Question: Can I limit the Google Maps V2 (Android) at 180deg / -180deg longitude (like iOS MapKit)? I don't want it to wrap around, as I'm trying to implement a clusterin algorithm, and the 180 / -180 degree split would make it difficult.
I would like the panning to be limited at the red line:

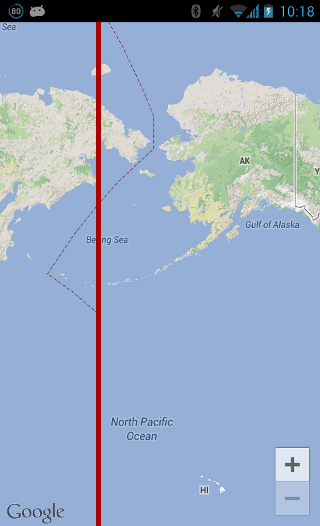
Answer: So I created a solution that should be fine. If the user panns the map across the -180 / 180 border, the map will flip to the other side. So wrapping the map is still possible, but the "dangerous" area is never displayed.
I had to create a custom MapView:
'''
public class CustomMapView extends MapView {
private double prevLongitude;
@Override
public boolean onInterceptTouchEvent(MotionEvent ev) {
boolean retVal = correctCamera();
prevLongitude = getMap().getCameraPosition().target.longitude;
return retVal;
}
public boolean correctCamera() {
if (getMap().getProjection().getVisibleRegion().latLngBounds.northeast.longitude < getMap().getProjection().getVisibleRegion().latLngBounds.southwest.longitude) {
double diff = getMap().getProjection().getVisibleRegion().latLngBounds.southwest.longitude - getMap().getProjection().getVisibleRegion().latLngBounds.northeast.longitude;
double longitudeSW;
double longitudeNE;
double longitudeDiff = (360-diff) / 25;
// use > 0 if you want the map to jump to the other side
// <= 0 will cause the map to flip back
if (prevLongitude > 0) {
longitudeSW = -180 + longitudeDiff;
longitudeNE = -180 + longitudeDiff - diff;
} else {
longitudeSW = 180 - longitudeDiff + diff;
longitudeNE = 180 - longitudeDiff;
}
LatLngBounds bounds = new LatLngBounds(
new LatLng(getMap().getCameraPosition().target.latitude, longitudeSW),
new LatLng(getMap().getCameraPosition().target.latitude, longitudeNE)
);
getMap().animateCamera(CameraUpdateFactory.newLatLngBounds(bounds, 0));
return true;
}
return false;
}
}
'''
And the xml:
'''
<com.ieffects.clustermap.CustomMapView
android:id="@+id/map"
android:layout_width="match_parent"
android:layout_height="match_parent" />
'''
And for the GoogleMap (mapView.getMap()):
'''
map.setOnCameraChangeListener(new OnCameraChangeListener() {
@Override
public void onCameraChange(CameraPosition position) {
mapView.correctCamera();
}
});
'''
This is needed if the user let's the map "fly" into the dangerous region.